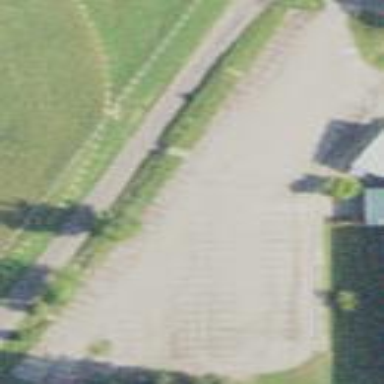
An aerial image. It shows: Parking area.